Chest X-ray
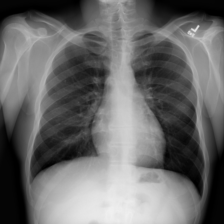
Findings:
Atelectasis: negative
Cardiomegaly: negative
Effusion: negative
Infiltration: negative
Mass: negative
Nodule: negative
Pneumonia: negative
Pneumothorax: negative
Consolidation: negative
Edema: negative
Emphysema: negative
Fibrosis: negative
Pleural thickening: negative
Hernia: negative